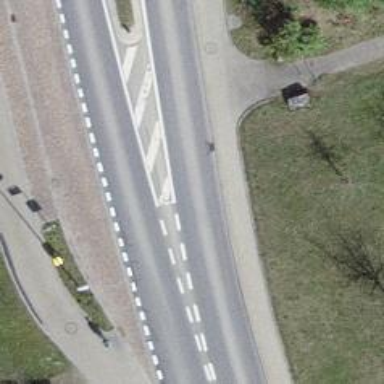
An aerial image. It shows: Secondary road with cycle track on the right.